Question: I'm having a problem with AngularJS and a function that is called before data array being filled. When my function is called in 'ng-init', the '$scope.bookings' array hasn't been evaluated (filled with data), resulting in no data.
Get all bookings for a certain bookingType and a certain date, and display all of them in a '<td>'

---
I loop through all 'bookingTypes' and then through all 'dates'. The 'ng-init' is executed as many times as the dates are, and that works. 'otherBookings' should be an array of bookings for that bookingType and that date. However, '$scope.bookings' hasn't been filled with data, so 'otherBookings' loop is never executed.
'''
<tr ng-repeat="bookingType in bookingTypes">
<td>{{bookingType.Name}}]</td>
<td ng-repeat="date in dates" ng-init="otherBookings = checkOtherBookings(bookingType.ID, date)">
<span ng-repeat="otherBooking in otherBookings">
<a ng-href="/Bookings/Edit/{{otherBooking.Booking.ID}}"><span >{{otherBooking.Customer.FirstName}}</span></a>
</span>
</td>
</tr>
'''
---
In top of the 'BookingsController' I call a service which fills the '$scope.bookings' array with data and the '$scope.checkOtherBookings()' function is below that:
'''
BookingService.getAllBookings().then(function(data) {
$scope.bookings = data.data;
});
$scope.checkOtherBookings = function(bookingType, date) {
console.log($scope.bookings);
var newBookingArray = [];
for(var i = 0; i < $scope.bookings.length; i++) {
if($scope.bookings[i].Booking.Type == bookingType) {
var tmpDateFrom = $scope.bookings[i].Booking.DateFrom;
var tmpDateTo = $scope.bookings[i].Booking.DateTo;
if(date >= tmpDateFrom && date <= tmpDateTo) {
newBookingArray.push($scope.bookings[i]);
}
}
}
return newBookingArray;
};
'''
The '$scope.checkOtherBookings()' function is called (as many times as the dates are), but the 'console.log($scope.bookings)' is outputting '[]' - so my observation is that '$scope.bookings' array is empty every time the function is called.
I need some kind of a method to wait to execute the 'ng-init' until the '$scope.bookings' array is filled with data.
Any ideas?
---
Now 'newBookingArray' has some data but 'otherBookings' in 'ng-init' never gets them.
'''
<tr ng-repeat="bookingType in bookingTypes">
<td>{{bookingType.Name}}</td>
<td ng-repeat="date in dates" ng-init="otherBookings = checkOtherBookings(bookingType.ID, date)">
<span ng-repeat="otherBooking in otherBookings">
<a ng-href="/Bookings/Edit/{{otherBooking.Booking.ID}}"><span >{{otherBooking.Customer.FirstName}}</span></a>
</span>
</td>
</tr>
'''
'''
BookingService.getAllBookings().then(function(data) {
$scope.bookings = data.data;
});
$scope.checkOtherBookings = function(bookingTypeID, date) {
var deferred = $q.defer();
$scope.$watch('bookings', function(bookings) {
if(!bookings.length) return;
var newBookingArray = [];
for(var i = 0; i < $scope.bookings.length; i++) {
if($scope.bookings[i].Booking.Type == bookingTypeID) {
var tmpDateFrom = $scope.bookings[i].Booking.DateFrom;
var tmpDateTo = $scope.bookings[i].Booking.DateTo;
if(date >= tmpDateFrom && date <= tmpDateTo) {
newBookingArray.push($scope.bookings[i]);
console.log(JSON.stringify(newBookingArray));
}
}
}
deferred.resolve(newBookingArray);
});
return deferred.promise;
};
'''
---
This is resolved! I moved the assignment from 'ng-init' to the 'ng-repeat' and it works perfectly.
'''
<tr ng-repeat="bookingType in bookingTypes">
<td>{{bookingType.Name}}</td>
<td ng-repeat="date in dates">
<span ng-repeat="otherBooking in checkOtherBookings(bookingType.ID, date)">
<a ng-href="/Bookings/Edit/{{otherBooking.Booking.ID}}"><span >{{otherBooking.Customer.FirstName}}</span></a>
</span>
</td>
</tr>
'''
'''
BookingService.getAllBookings().then(function(data) {
$scope.bookings = data.data;
});
$scope.checkOtherBookings = function(bookingTypeID, date) {
var newBookingArray = [];
for(var i = 0; i < $scope.bookings.length; i++) {
if($scope.bookings[i].Booking.Type == bookingTypeID) {
var tmpDateFrom = $scope.bookings[i].Booking.DateFrom;
var tmpDateTo = $scope.bookings[i].Booking.DateTo;
if(dateInRange(tmpDateFrom, tmpDateTo, date)) {
newBookingArray.push($scope.bookings[i]);
}
}
}
return newBookingArray;
};
'''
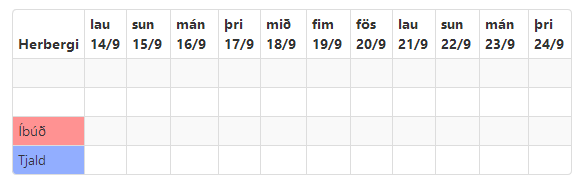
Answer: You can return a promise inside 'checkOtherBookings'. AngularJS parser automatically deals with promises. So your code would look like this:
'''
$scope.checkOtherBookings = function(bookingType, date) {
var deferred = $q.defer();
$scope.$watch('bookings', function(bookings) {
if (!bookings) return;
var newBookingArray = [];
for(var i = 0; i < $scope.bookings.length; i++) {
if($scope.bookings[i].Booking.Type == bookingType) {
var tmpDateFrom = $scope.bookings[i].Booking.DateFrom;
var tmpDateTo = $scope.bookings[i].Booking.DateTo;
if(date >= tmpDateFrom && date <= tmpDateTo) {
newBookingArray.push($scope.bookings[i]);
}
}
}
deferred.resolve(newBookingArray);
});
return deferred.promise;
};
'''
I've created a plunker that demonstrates the technique here: <URL>.
The above approach works for AngularJS 1.0.x. The parser of AngularJS 1.2RC (and possibly 1.1.x) handles function returning promise differently, specifically it doesn't return the promise but immediately returning the internal '$$v' of the promise, which is 'undefined' because it's not yet resolved. If you use 1.2, I suggest get rid of 'ng-init' and try one of the approaches below.
Approach #1:
'''
$scope.$watch('bookings', function(bookings) {
if (!bookings) return;
// filter bookings, then set $scope.otherBookings = filteredList
});
'''
Approach #2:
'''
$scope.getOtherBookings = function() {
// return filter list here
}
<span ng-repeat="otherBooking in getOtherBookings()">
'''
Approach #3:
'''
<span ng-repeat="otherBooking in bookings | customFilterFunction">
'''